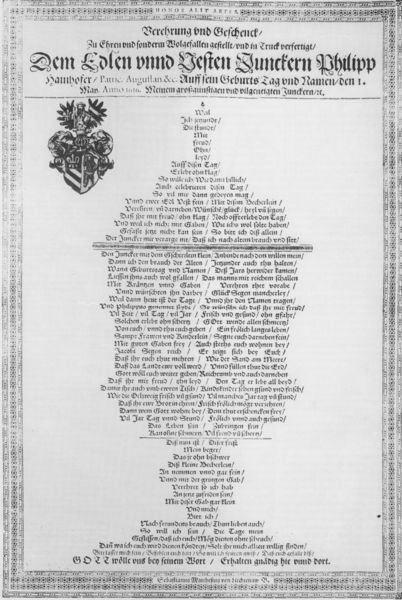
Titel: Verehrung vnd Geschenck
Künstler: Sebastian Matthesius
Standort: Wolfenbüttel
Institution: Herzog August Bibliothek
Schlagwörter: fuß, mann, weiß, grau, schwarz, bibel, rahmen, kelch, blatt, vase, schrift, papier, rahmung, grafik, graphik, kaiser, könig, symmetrie, ornamente, verzierung, deutsch, edel, umriss, fotografie, name, griff, schild, deckel, buch, gefäss, kreuz, form, druck, stich, titel, seite, widmung, illustration, schwarzweiß, text, zeitung, worte, helm, geschenk, namen, wappen, gedicht, bibliothek, pokal, urkunde, verehrung, taufe, nodus, geburtstag, fraktur, schwur, typografie, typographie, altdeutsch, anordnung, insignien, dokument, poesie, zentriert, einblattdruck, wörter, majuskel, patenbrief, kunstvoll, junker, philipp, bildwort, wortbild, layout, mittelsatz, einblattdruch, königshaus, seit, phillip, frühneuhochdeutsch, siegl, luxuspapeier, taufgeschenk, dem edlen unnd besten junkern philipp, namenstag, edlen, formtext